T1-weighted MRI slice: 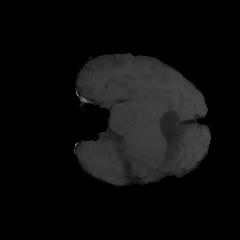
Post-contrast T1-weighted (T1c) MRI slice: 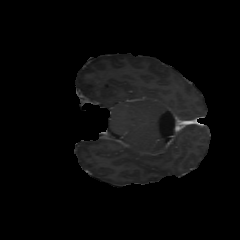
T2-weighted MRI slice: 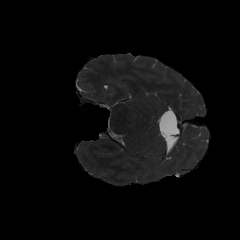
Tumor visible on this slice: no